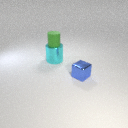
large cyan metal cylinder behind small blue metal cube